Field crop: maize
Growth stage: 2
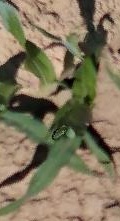
Species: maize